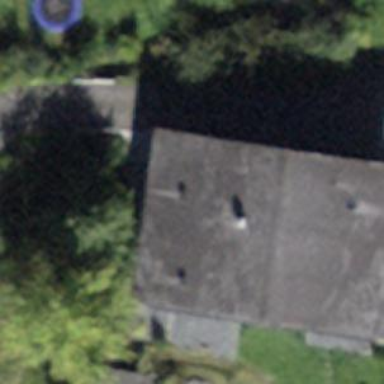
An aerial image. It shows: Residential building.